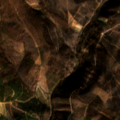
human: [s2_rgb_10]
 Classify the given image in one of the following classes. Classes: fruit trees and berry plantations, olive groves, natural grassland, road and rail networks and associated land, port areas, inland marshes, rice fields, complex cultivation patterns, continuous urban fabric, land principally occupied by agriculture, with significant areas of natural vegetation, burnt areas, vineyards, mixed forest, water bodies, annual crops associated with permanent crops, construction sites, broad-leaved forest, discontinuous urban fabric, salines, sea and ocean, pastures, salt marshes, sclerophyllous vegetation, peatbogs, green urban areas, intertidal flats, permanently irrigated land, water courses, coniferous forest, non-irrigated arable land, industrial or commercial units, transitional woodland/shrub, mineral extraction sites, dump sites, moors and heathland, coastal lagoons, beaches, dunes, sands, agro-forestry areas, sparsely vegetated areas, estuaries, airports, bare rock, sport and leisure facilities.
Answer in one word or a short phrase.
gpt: transitional woodland/shrub